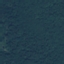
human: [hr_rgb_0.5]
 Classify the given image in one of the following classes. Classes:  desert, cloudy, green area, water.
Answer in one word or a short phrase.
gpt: green area